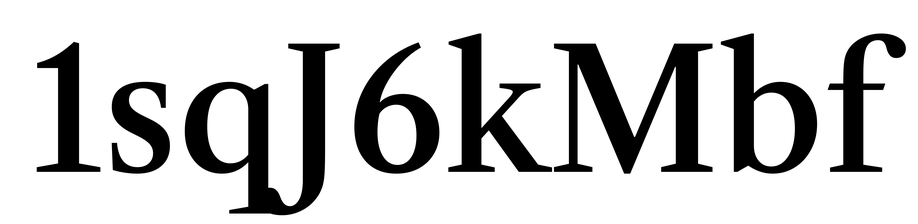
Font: LibreCaslonText_Medium